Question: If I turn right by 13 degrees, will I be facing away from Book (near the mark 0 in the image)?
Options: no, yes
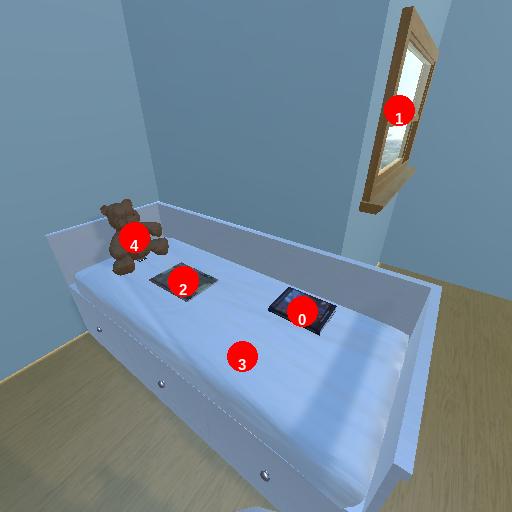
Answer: no